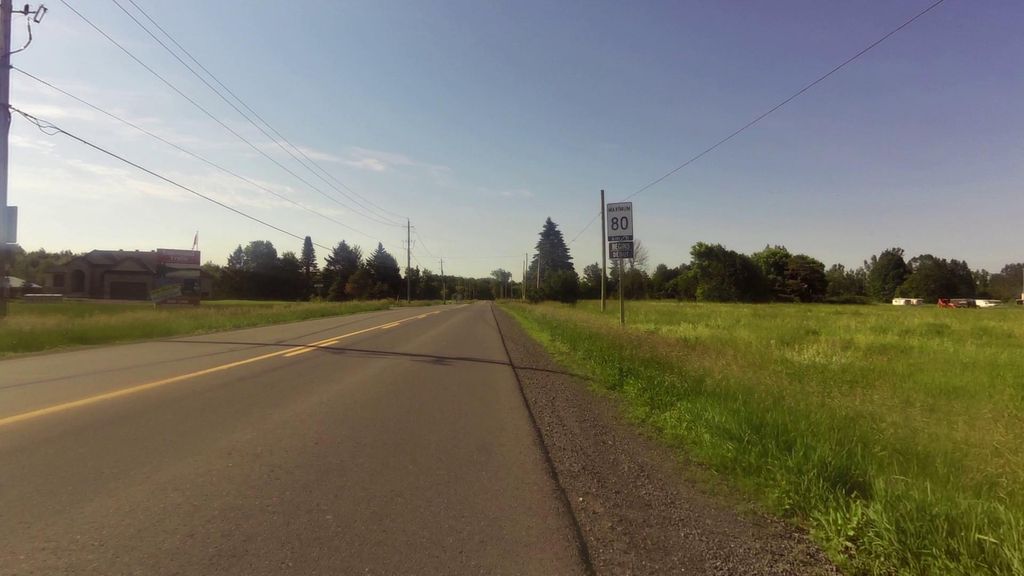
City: ottawa-gatineau